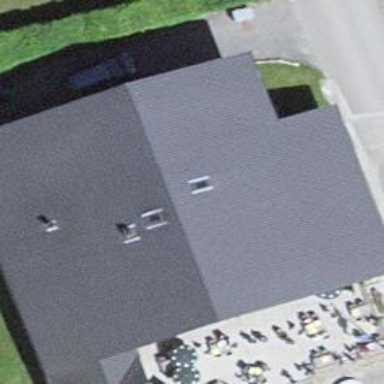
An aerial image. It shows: Restaurant.